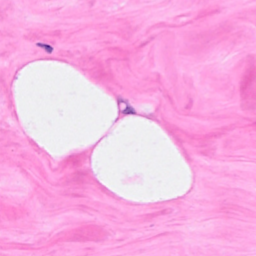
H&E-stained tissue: Breast